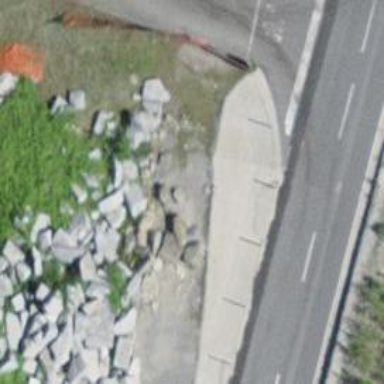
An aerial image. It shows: Stone fence made of rock.